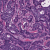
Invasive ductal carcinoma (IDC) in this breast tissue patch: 1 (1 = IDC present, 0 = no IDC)